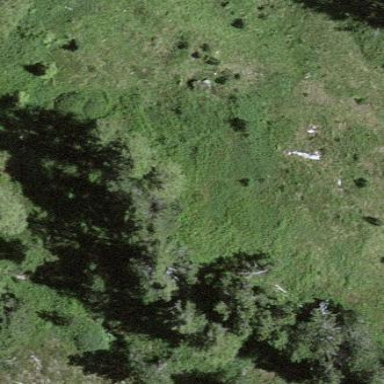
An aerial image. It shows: Area covered in scrub vegetation.